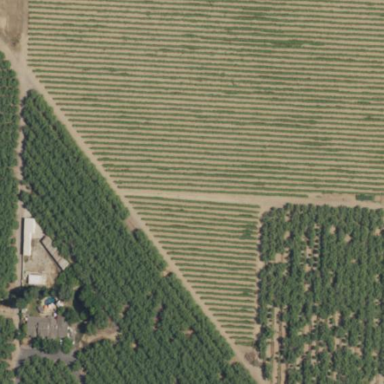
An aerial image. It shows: Vineyard.